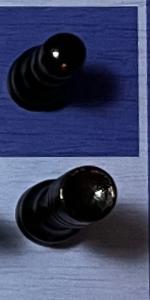
Label: Rook_Black